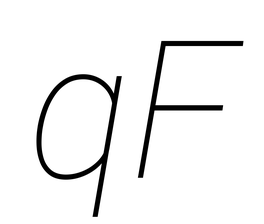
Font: Roboto-Italic_Thin_Italic